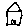
Label: house